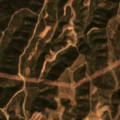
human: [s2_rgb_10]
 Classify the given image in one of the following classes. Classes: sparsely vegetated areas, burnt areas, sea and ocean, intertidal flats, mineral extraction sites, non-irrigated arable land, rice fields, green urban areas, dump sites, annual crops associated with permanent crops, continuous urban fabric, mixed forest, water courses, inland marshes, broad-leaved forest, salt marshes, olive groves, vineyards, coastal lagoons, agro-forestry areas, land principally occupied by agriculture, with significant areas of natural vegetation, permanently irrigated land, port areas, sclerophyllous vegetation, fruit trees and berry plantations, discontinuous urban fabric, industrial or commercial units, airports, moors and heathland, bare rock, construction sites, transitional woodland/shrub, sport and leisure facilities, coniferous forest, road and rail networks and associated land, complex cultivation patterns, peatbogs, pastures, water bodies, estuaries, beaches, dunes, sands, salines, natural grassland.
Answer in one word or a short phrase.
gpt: sclerophyllous vegetation, transitional woodland/shrub